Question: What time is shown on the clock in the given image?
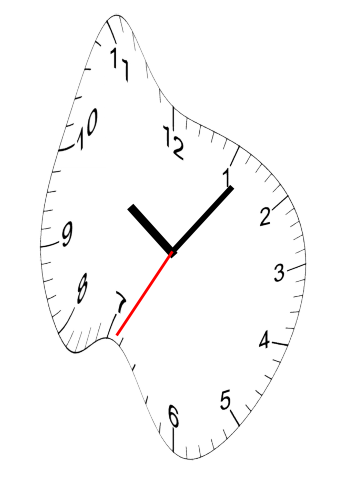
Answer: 10:06:35